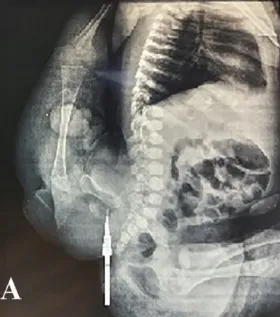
A: Plain X-rays showed the osseous components of the accessory lower limb. The arrow is pointing towards the rudimentary hemi-pelvis.
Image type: radiology (x_ray)